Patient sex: F
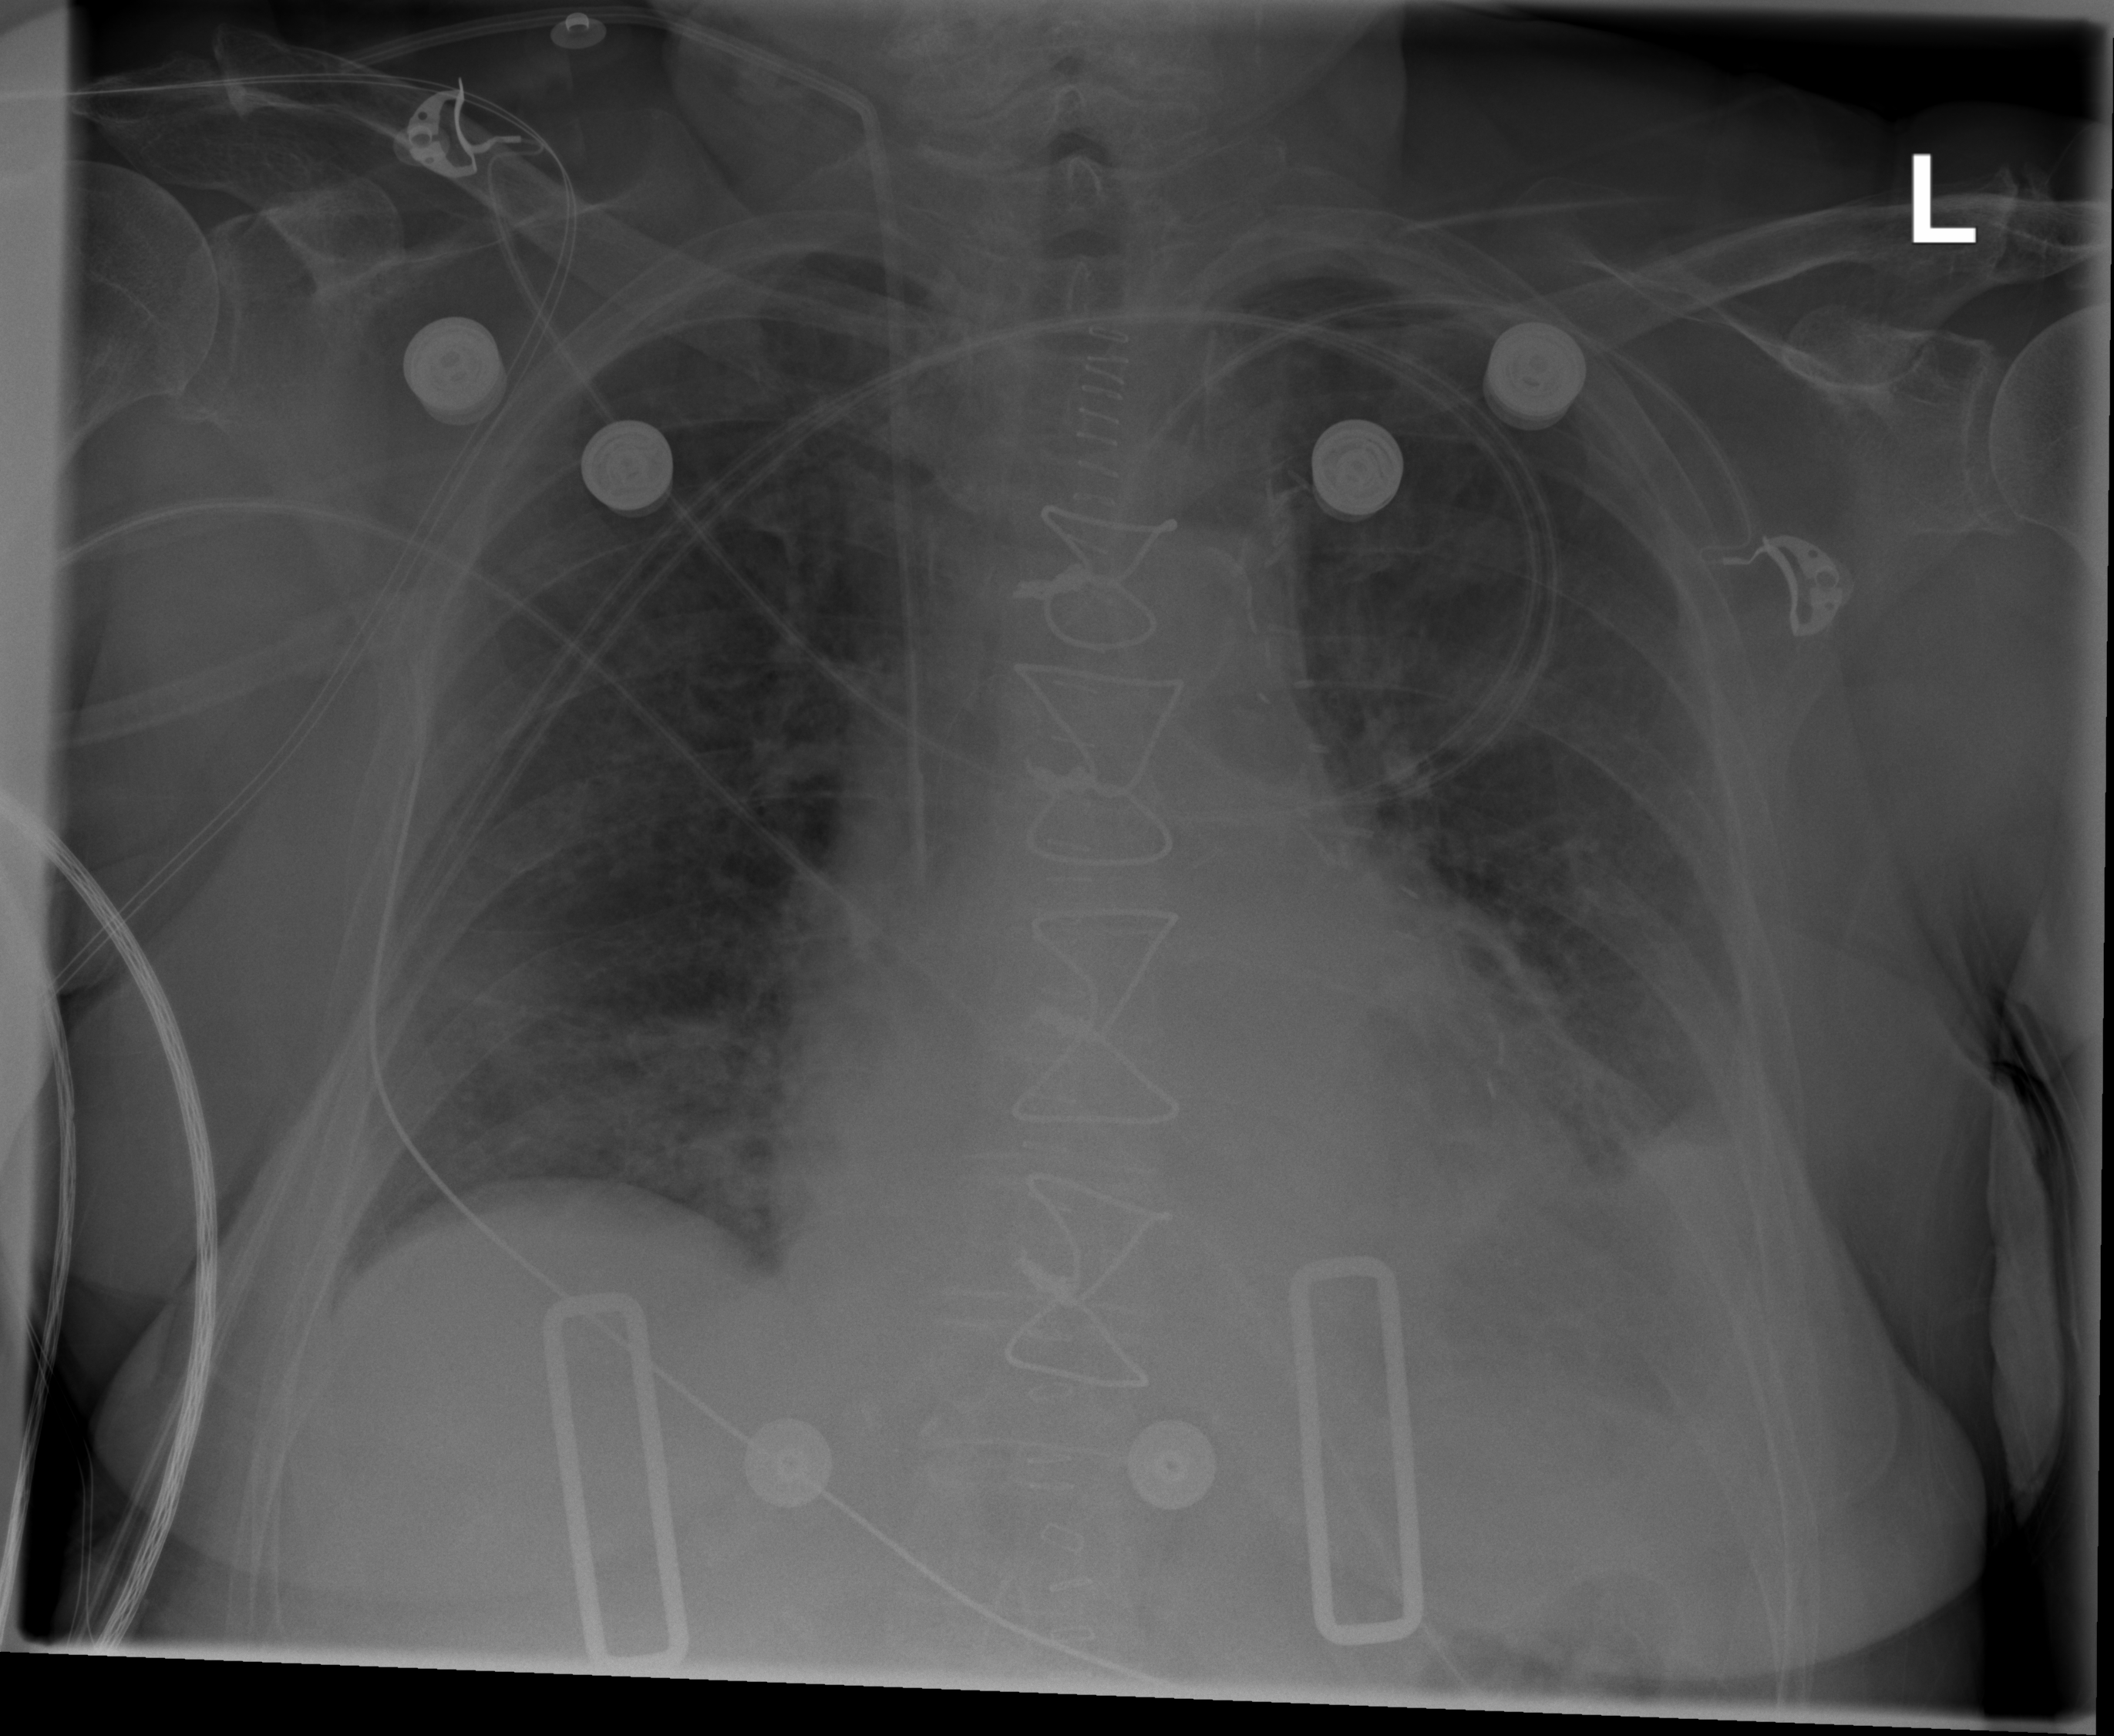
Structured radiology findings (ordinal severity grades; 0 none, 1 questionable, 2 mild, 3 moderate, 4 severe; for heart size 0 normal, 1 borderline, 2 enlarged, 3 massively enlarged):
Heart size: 2
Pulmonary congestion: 2
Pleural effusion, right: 1
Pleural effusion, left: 3
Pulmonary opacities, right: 2
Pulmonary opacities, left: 2
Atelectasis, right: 3
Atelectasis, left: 3